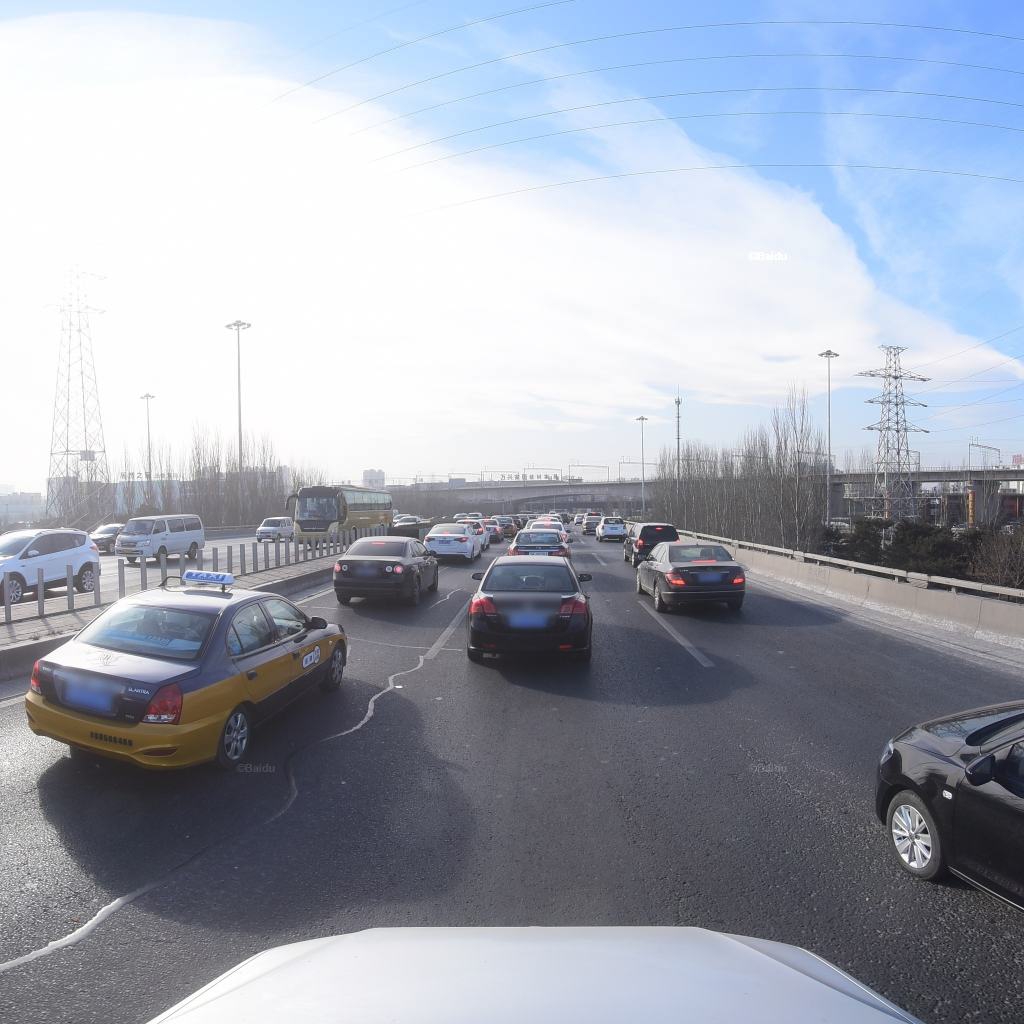
Region: Fengtai
Road damage annotations: transverse patch, longitudinal patch, longitudinal patch